Field crop: maize
Growth stage: 1
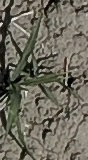
Species: sorghum